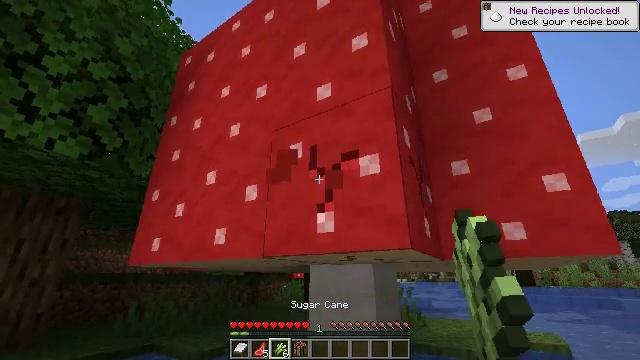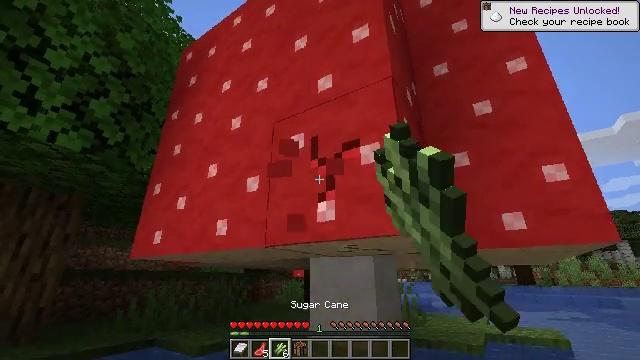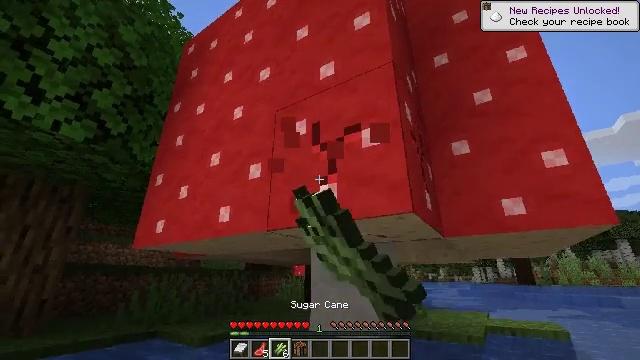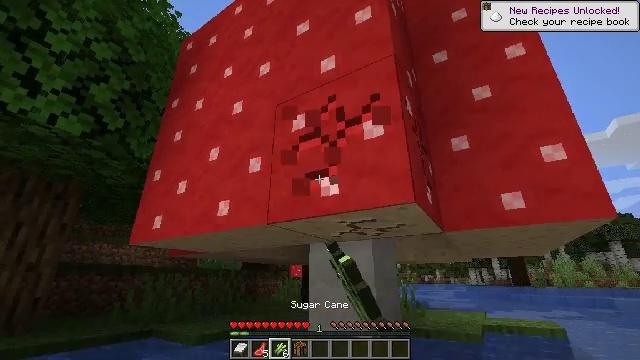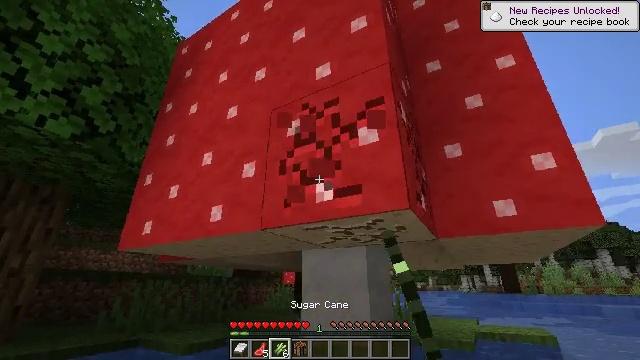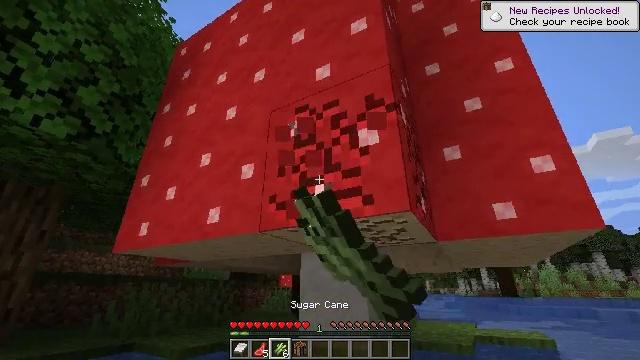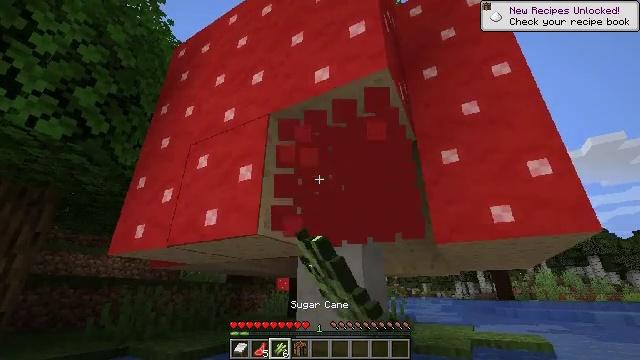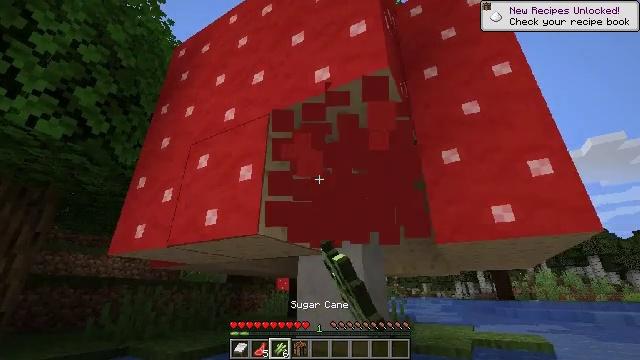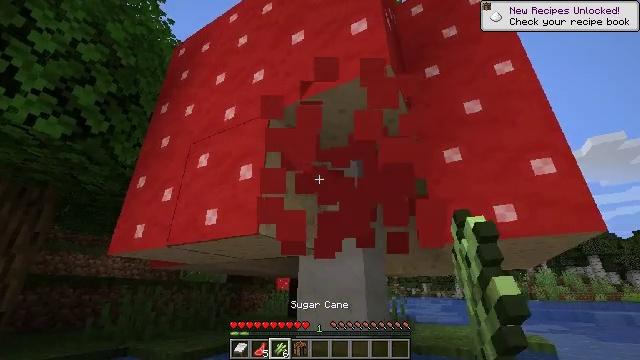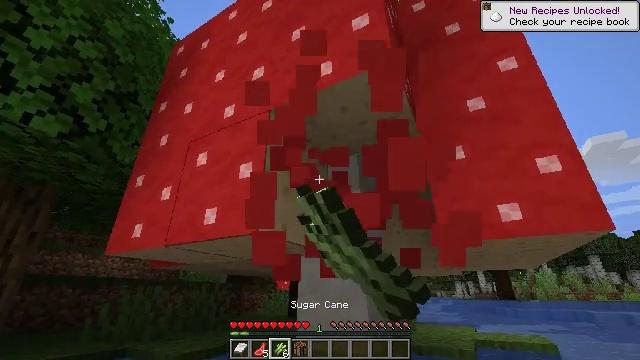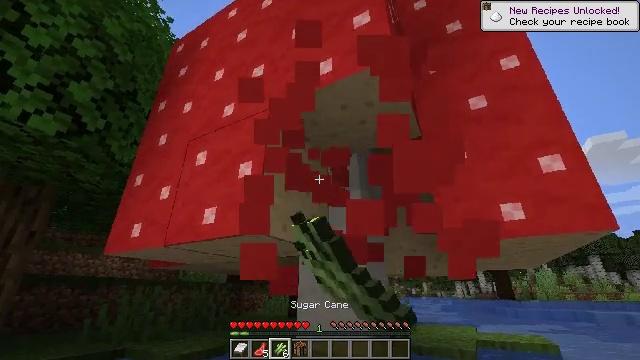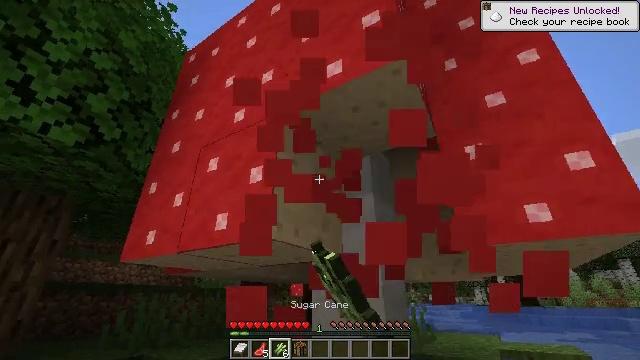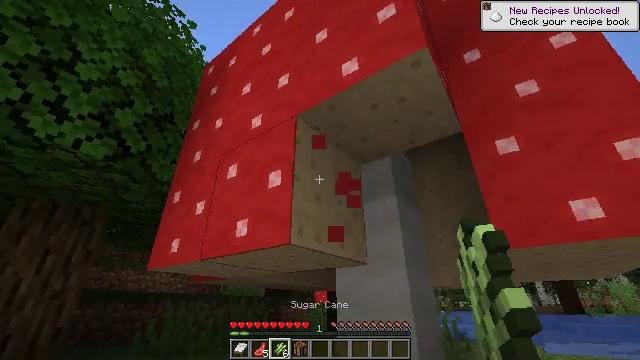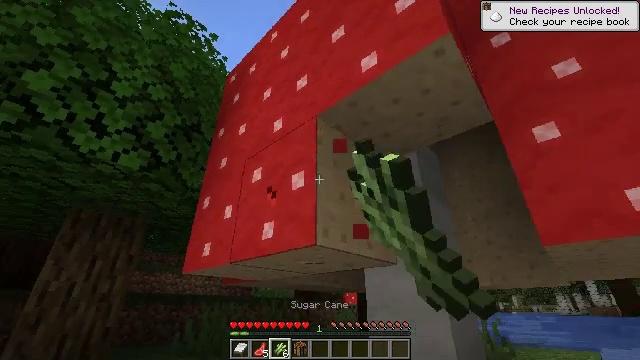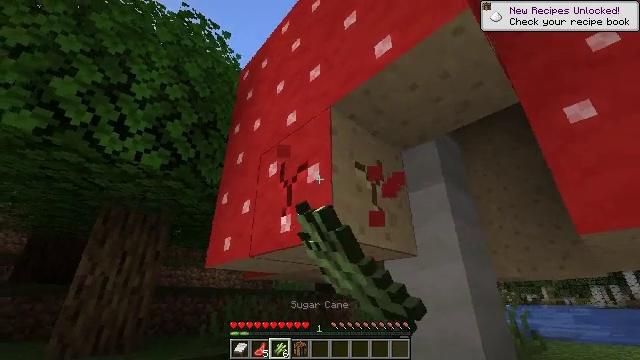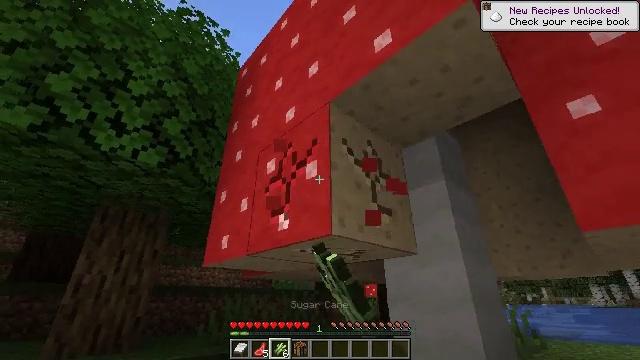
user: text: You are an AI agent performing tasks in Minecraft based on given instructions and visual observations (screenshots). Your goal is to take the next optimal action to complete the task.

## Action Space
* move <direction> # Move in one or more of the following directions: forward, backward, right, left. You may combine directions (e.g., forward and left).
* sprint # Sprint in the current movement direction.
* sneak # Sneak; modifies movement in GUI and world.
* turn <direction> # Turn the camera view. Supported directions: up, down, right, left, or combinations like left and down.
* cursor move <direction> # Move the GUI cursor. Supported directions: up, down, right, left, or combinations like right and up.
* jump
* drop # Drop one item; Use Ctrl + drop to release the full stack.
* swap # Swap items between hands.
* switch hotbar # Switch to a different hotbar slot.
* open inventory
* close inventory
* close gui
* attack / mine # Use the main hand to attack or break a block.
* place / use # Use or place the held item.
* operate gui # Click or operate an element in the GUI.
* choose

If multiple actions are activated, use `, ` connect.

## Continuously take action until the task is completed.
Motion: motion action
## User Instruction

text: Gather red mushroom blocks from the giant mushroom.
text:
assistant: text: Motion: attack / mine
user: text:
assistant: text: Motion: attack / mine
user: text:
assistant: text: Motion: attack / mine
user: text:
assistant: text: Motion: turn right and up, attack / mine
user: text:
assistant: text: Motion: attack / mine
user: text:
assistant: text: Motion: attack / mine
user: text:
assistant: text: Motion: attack / mine
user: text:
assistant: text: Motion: move forward, attack / mine
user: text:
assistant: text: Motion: move forward, attack / mine
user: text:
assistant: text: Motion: move forward, attack / mine
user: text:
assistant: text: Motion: move forward, turn left and up, attack / mine
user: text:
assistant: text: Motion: turn left and up, attack / mine
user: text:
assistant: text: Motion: turn left, attack / mine
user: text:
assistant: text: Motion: turn left and down, attack / mine
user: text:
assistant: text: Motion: attack / mine
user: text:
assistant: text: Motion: attack / mine
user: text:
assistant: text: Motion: move forward, attack / mine
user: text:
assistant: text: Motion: move forward, attack / mine
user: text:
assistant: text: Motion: move forward, attack / mine
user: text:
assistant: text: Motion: move forward, attack / mine
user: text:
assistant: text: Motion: move forward, attack / mine
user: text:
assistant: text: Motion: move forward, attack / mine
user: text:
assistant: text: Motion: move forward, attack / mine
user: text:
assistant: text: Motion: move forward, attack / mine
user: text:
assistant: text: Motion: move forward, attack / mine
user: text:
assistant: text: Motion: move forward, attack / mine
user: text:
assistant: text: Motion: move forward, attack / mine
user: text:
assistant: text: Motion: move forward, turn left, attack / mine
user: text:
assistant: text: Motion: move forward, turn left and up, attack / mine
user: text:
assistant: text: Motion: move forward, turn left, attack / mine